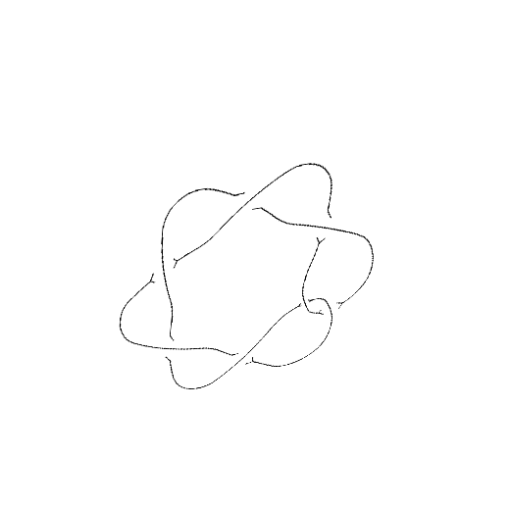
Crossing number: 7